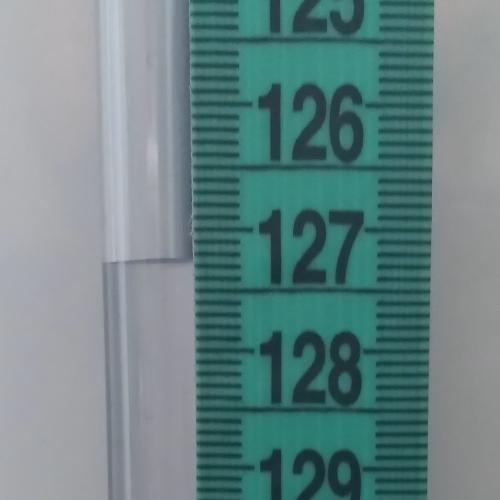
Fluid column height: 127.3 cm